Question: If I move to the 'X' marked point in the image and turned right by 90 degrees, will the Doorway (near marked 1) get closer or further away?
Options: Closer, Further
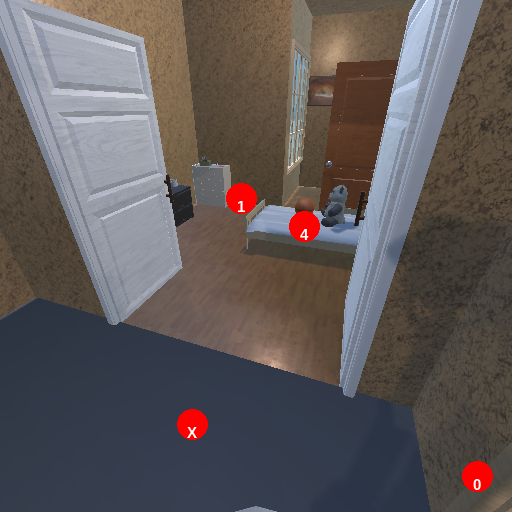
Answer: Closer